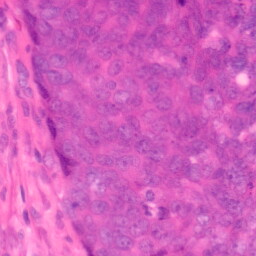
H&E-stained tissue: Colon